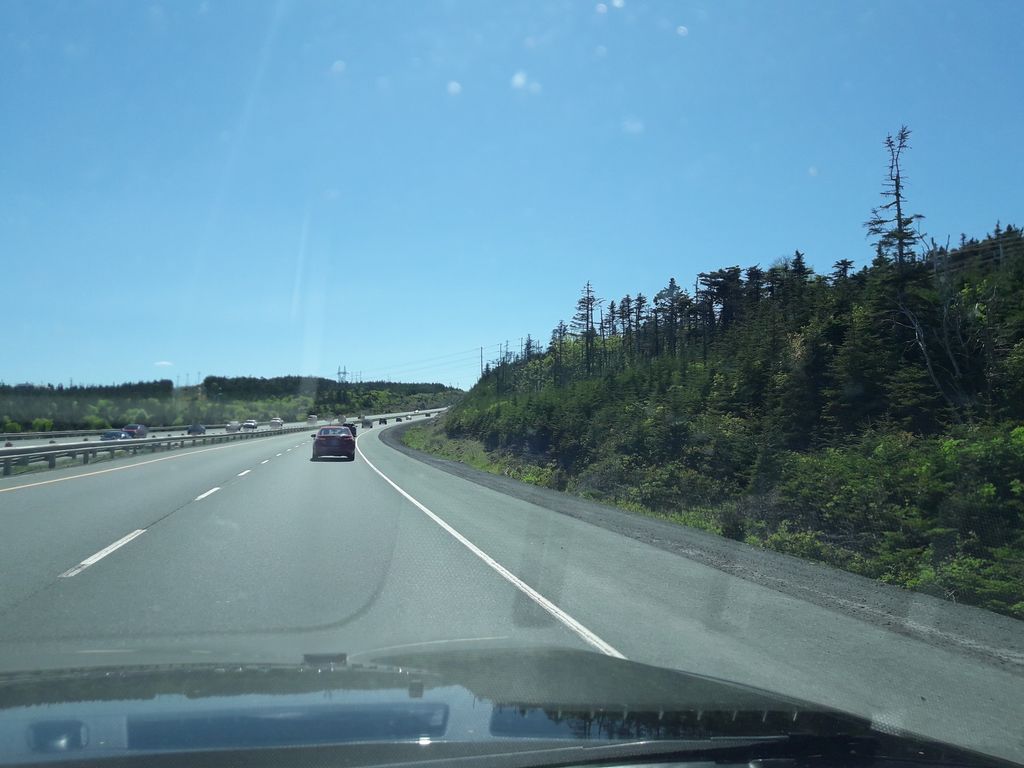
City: st_johns